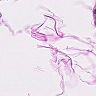
Metastatic tissue present: no